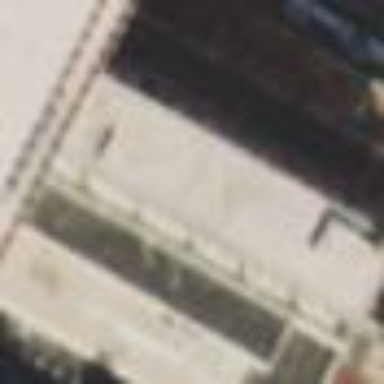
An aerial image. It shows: Building with flat concrete roof.